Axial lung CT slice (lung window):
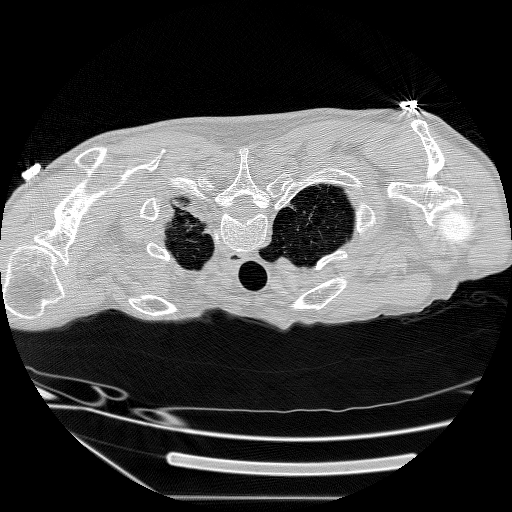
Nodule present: no